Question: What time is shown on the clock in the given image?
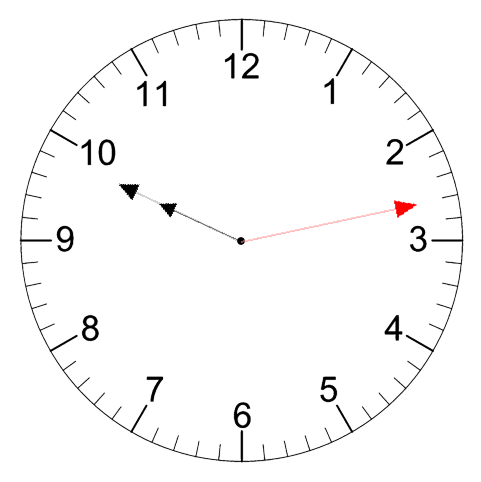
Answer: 09:49:13